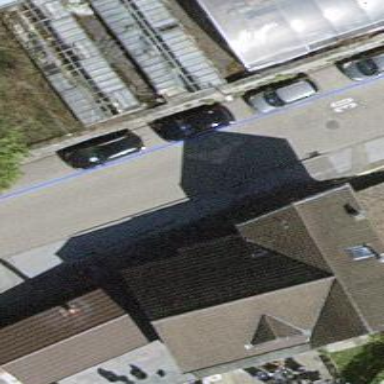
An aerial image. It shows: Detached building.